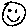
Label: smiley face